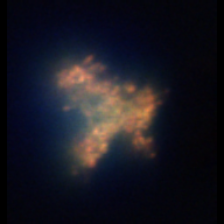
Taxon: Ciliates
Group: Other